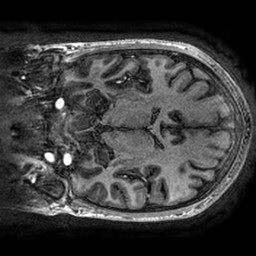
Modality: T1w
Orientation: coronal
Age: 33
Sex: female
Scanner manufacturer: ge
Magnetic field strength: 3 T
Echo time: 0.002736 s